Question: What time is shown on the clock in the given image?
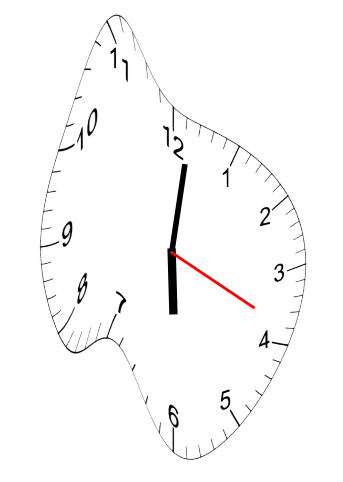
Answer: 06:01:19